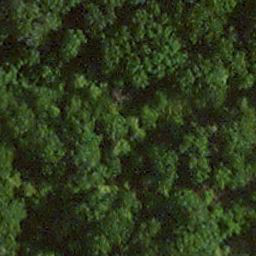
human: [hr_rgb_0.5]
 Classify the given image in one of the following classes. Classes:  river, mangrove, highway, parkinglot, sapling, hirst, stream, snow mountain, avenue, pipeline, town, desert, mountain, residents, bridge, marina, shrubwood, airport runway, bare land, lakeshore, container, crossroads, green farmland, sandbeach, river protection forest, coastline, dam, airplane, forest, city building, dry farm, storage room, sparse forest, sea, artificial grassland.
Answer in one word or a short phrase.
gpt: forest